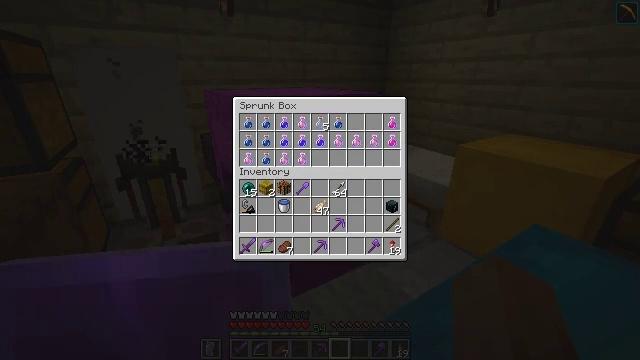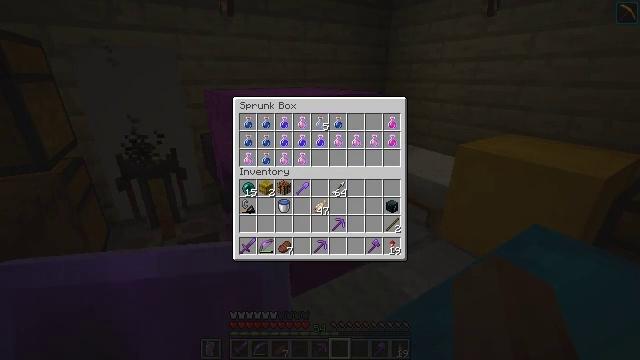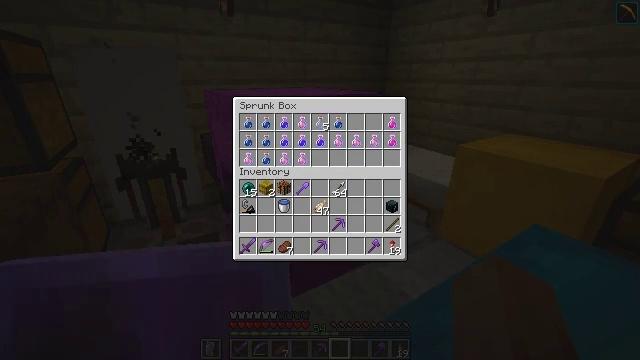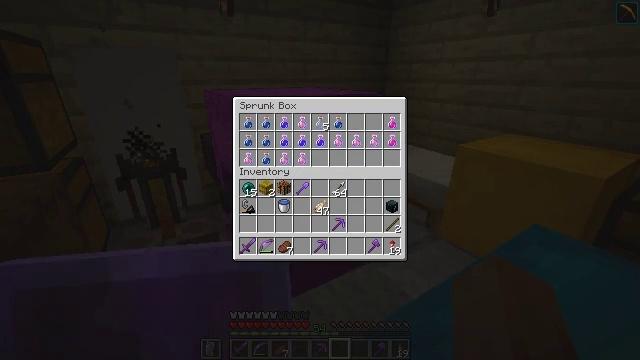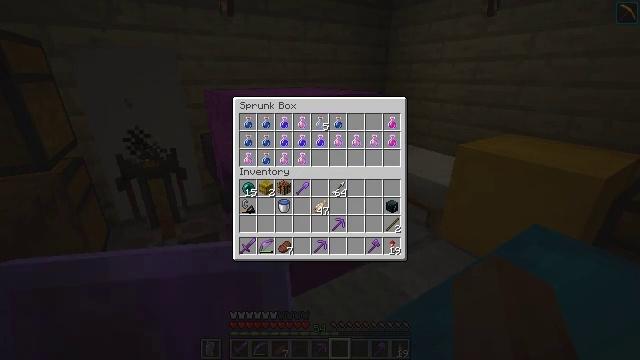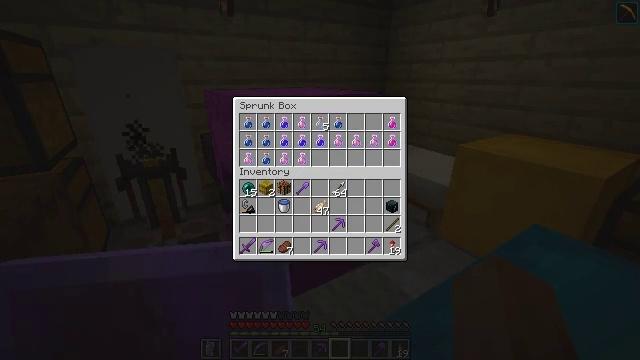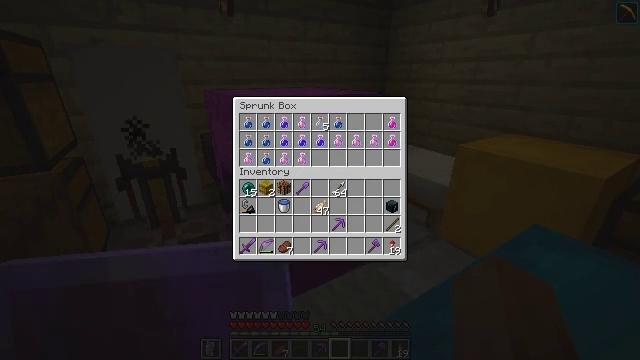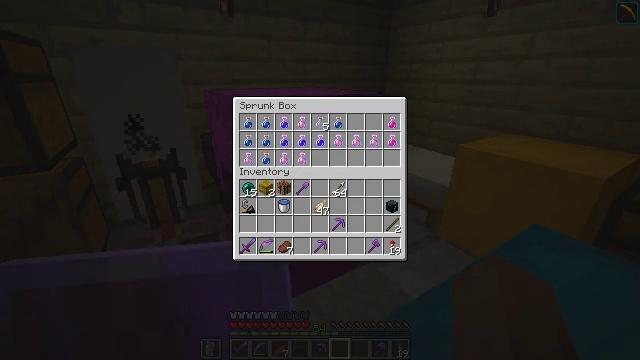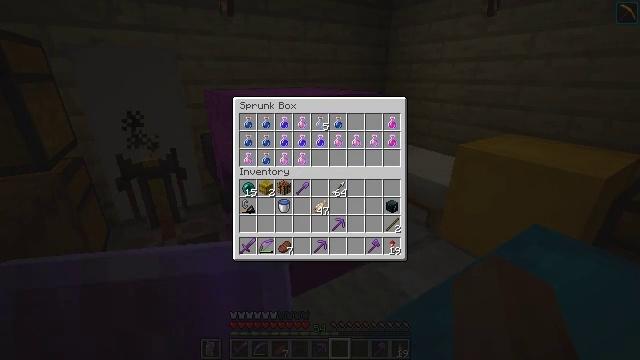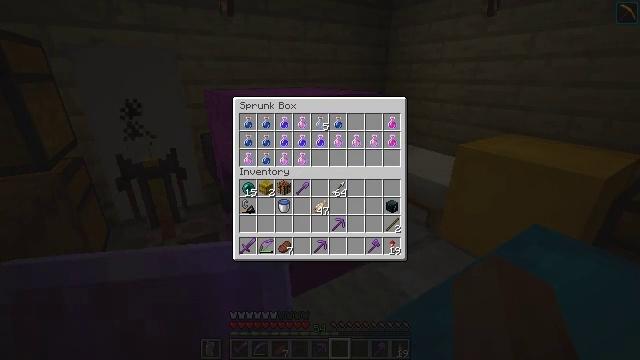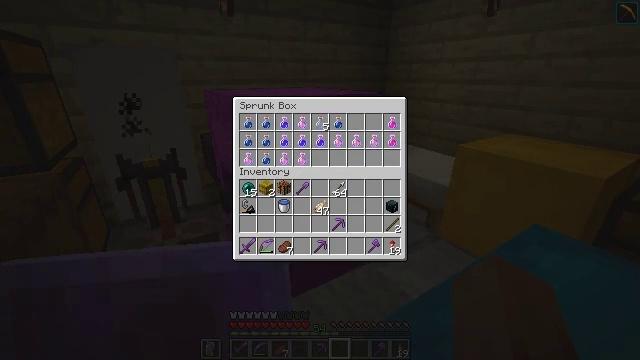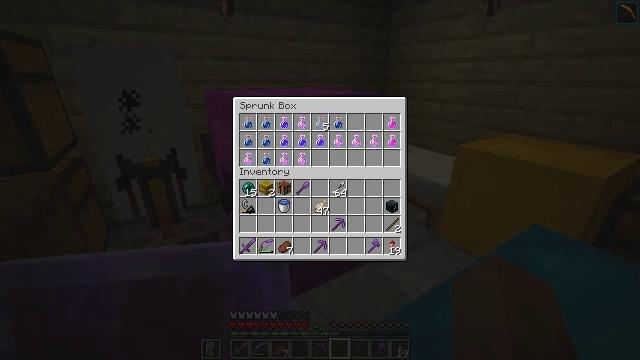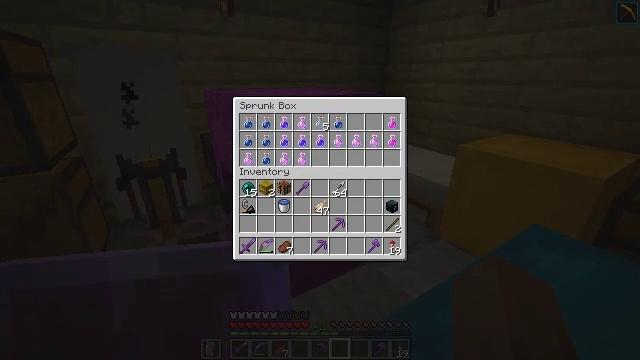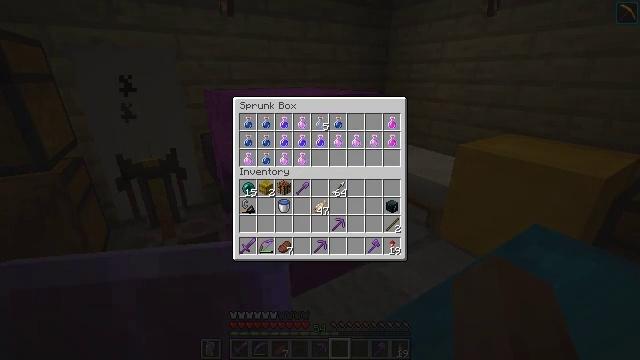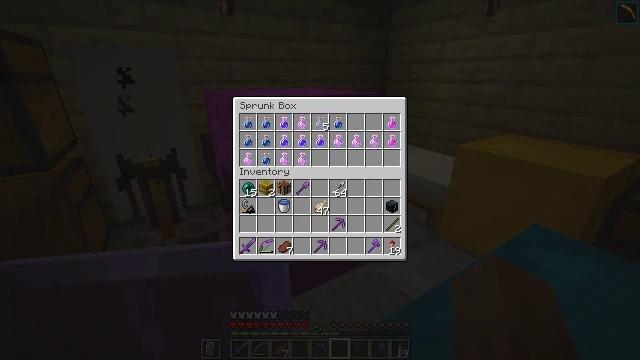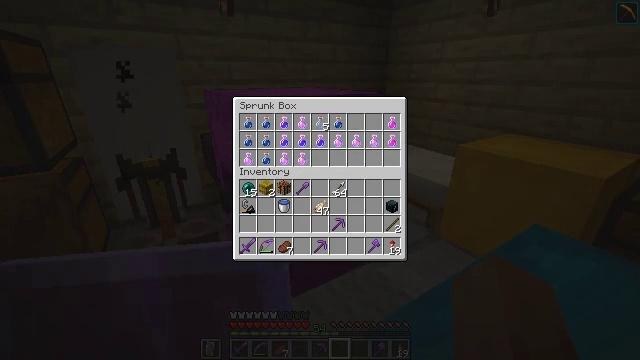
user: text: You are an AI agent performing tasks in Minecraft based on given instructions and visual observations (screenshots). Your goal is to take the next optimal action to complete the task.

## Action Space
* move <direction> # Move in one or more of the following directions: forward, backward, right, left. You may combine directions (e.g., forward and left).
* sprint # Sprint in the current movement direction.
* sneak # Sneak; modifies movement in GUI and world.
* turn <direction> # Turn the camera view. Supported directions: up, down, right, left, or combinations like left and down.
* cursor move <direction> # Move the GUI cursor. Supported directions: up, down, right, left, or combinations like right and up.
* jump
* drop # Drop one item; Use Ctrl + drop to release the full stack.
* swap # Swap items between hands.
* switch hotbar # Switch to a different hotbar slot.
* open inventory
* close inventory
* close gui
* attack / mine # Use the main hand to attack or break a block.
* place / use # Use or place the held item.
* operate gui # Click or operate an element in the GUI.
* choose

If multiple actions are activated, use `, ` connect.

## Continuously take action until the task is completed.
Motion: motion action
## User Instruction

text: Hunt aquatic mobs.
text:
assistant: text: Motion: no_op
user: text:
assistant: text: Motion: no_op
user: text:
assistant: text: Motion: no_op
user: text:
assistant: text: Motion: no_op
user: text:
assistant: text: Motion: no_op
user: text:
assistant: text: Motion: no_op
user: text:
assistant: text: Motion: no_op
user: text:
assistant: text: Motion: no_op
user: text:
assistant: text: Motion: no_op
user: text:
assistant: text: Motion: no_op
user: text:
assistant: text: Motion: no_op
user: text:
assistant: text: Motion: no_op
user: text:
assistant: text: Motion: no_op
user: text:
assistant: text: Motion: no_op
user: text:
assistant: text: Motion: no_op
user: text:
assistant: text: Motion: no_op
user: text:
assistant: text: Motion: no_op
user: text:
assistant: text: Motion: no_op
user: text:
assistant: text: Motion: no_op
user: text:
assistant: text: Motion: no_op
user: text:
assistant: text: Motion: no_op
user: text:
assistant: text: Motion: no_op
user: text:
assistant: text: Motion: no_op
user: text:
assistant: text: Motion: no_op
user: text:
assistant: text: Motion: no_op
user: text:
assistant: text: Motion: no_op
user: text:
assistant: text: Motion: no_op
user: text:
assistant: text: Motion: no_op
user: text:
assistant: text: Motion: no_op
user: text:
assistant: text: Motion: no_op